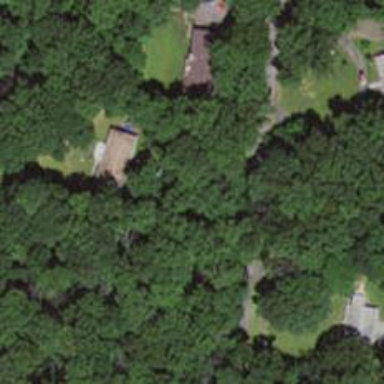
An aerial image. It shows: Driveway.